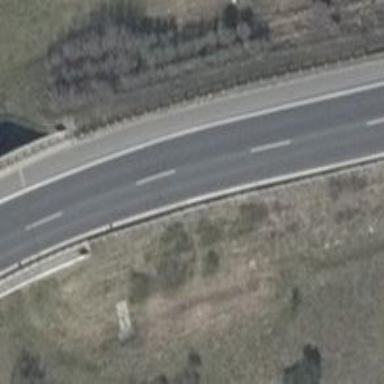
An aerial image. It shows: Asphalt motorway link.